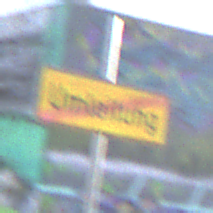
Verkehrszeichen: EndeDerUmleitungsankuendigung
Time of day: MorningAfternoon
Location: Outdoor (Urban)
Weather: PartlyCloudy
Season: NotSpecified
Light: Natural